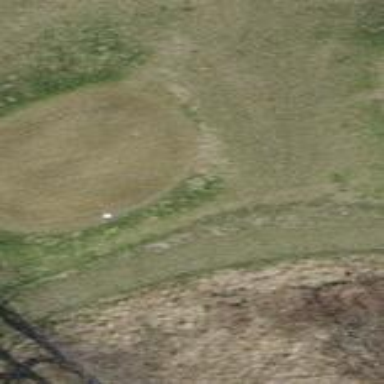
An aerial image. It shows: Grassy area designated as golf tee.